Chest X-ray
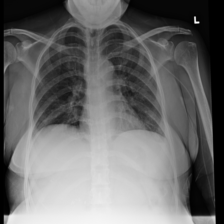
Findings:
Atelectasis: negative
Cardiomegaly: negative
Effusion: negative
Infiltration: negative
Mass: negative
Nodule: negative
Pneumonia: negative
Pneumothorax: negative
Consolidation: negative
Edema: negative
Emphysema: negative
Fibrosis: negative
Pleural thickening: negative
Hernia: negative